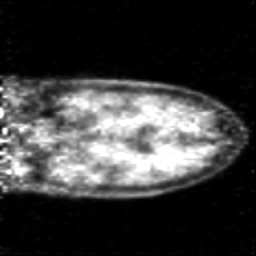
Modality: PET
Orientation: coronal
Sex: male
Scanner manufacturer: siemens